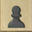
Piece: bP